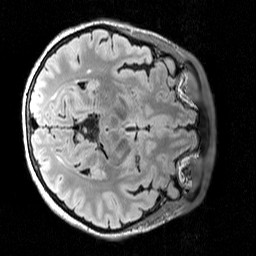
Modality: T2w
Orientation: axial
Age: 63
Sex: female
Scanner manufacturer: siemens
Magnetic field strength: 3 T
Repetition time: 5 s
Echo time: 0.386 s